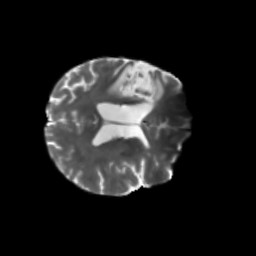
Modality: T2w
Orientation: axial
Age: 64
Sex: female
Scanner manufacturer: siemens
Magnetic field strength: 3 T
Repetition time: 5.25 s
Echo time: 0.08 s